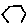
Label: hexagon